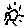
Label: sun